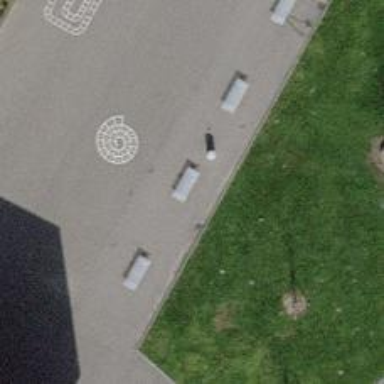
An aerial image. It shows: Bench.